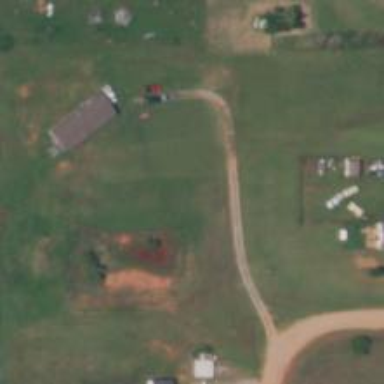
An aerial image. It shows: Driveway leading to service road.